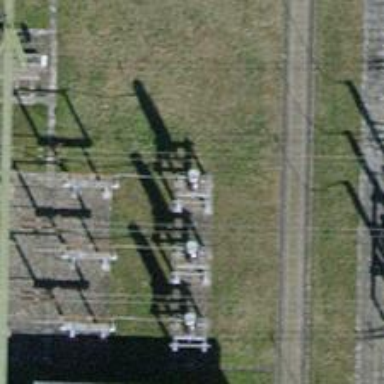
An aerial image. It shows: Bay for power line.